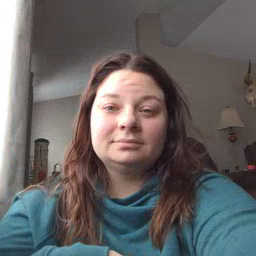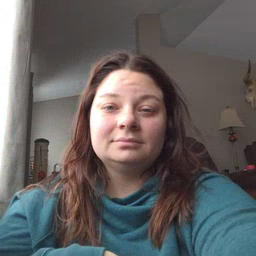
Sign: dad